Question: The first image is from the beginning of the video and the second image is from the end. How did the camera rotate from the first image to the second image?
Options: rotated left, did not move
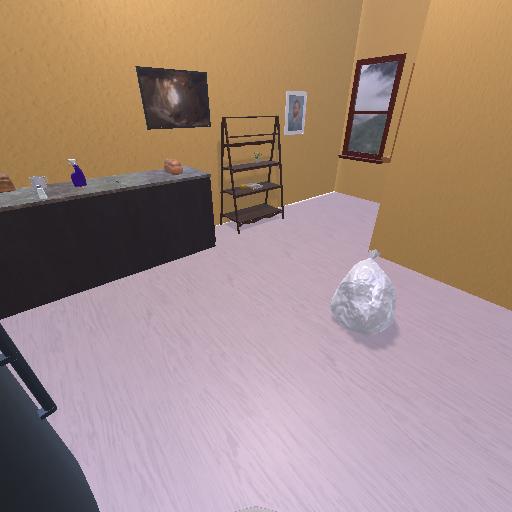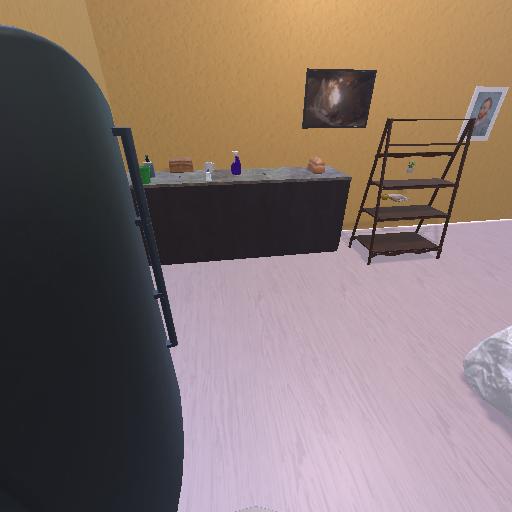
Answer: rotated left